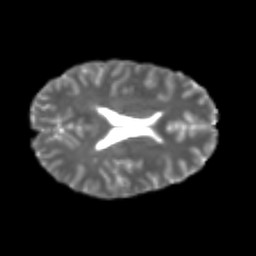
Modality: T2w
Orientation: axial
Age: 24
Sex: female
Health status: healthy
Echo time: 0.074 s